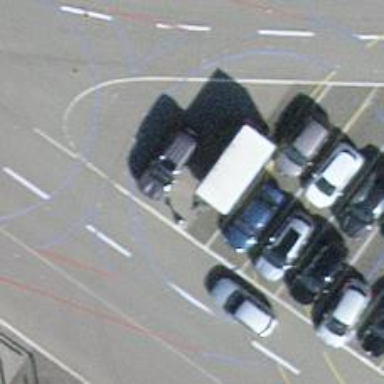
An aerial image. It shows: Driving school.